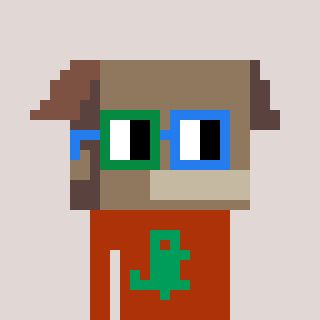
a pixel art character with square green and blue glasses, a box-shaped head and a hotbrown-colored body on a warm background